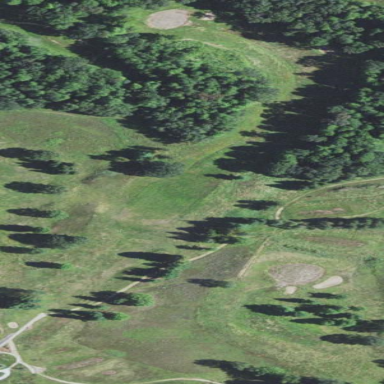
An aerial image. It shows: Area with grass used as rough in golf course.